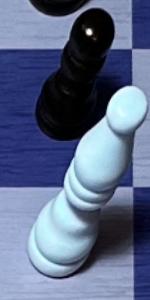
Label: Bishop_White